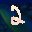
Label: 2